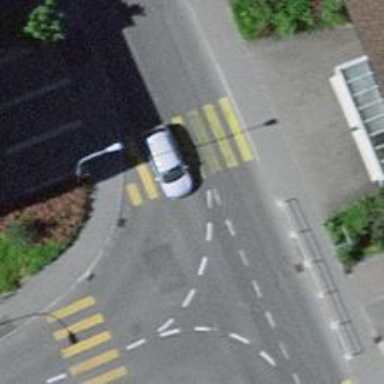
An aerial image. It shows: Kerb serving as barrier.